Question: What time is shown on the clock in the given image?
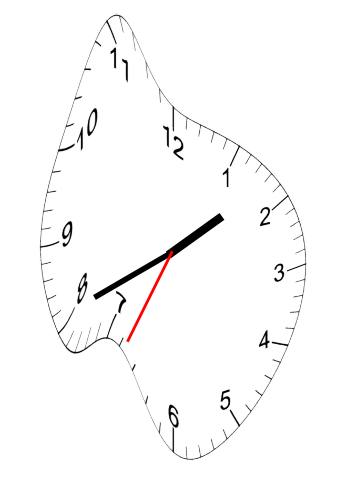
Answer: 01:40:34